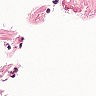
Metastatic tissue present: no